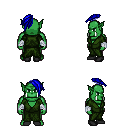
a pixel art fantasy rpg character, male body template, orc, green skin, green robe, magenta pants, blue long mohawk hairstyle, white cloth bandages, black shoes, four views (front, back, left, right), 2x2 character sprite sheet, small pixel art, hard edges, no anti-aliasing